Question: What is the reading of this measurement?
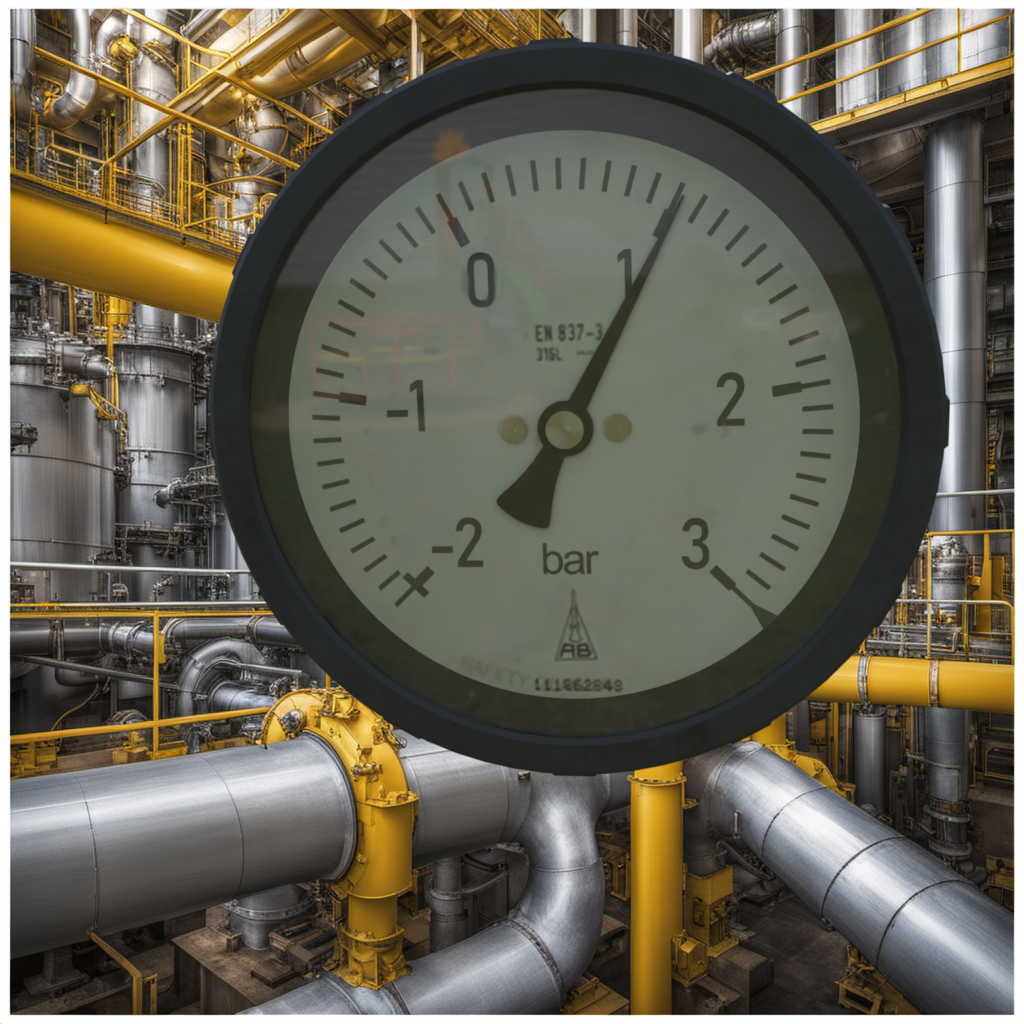
Answer: The result is 1.04
Question: What is the reading range of this measurement?
Answer: The range is from -2 to 3
Question: What is the minimum and maximum value range of the measurement in the image?
Answer: The minimum value is -2 and the maximum value is 3